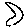
Label: moon